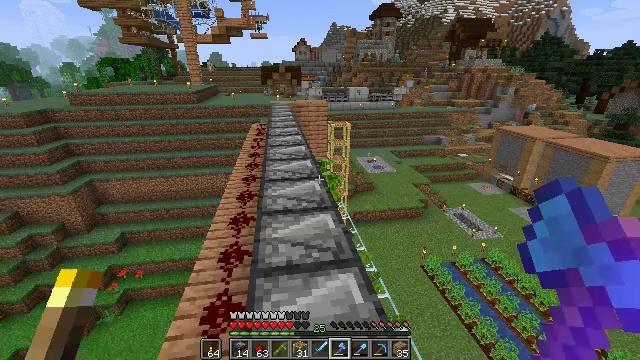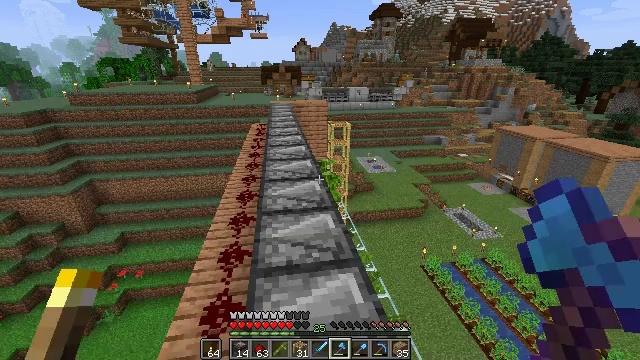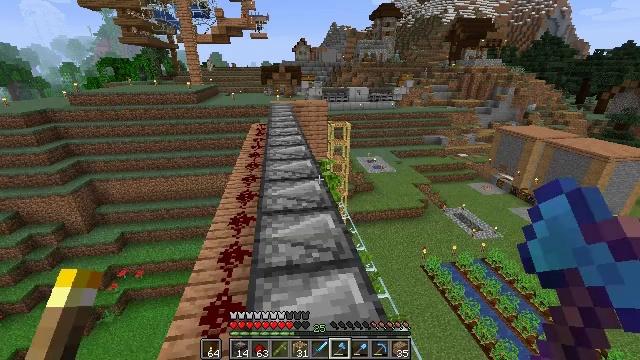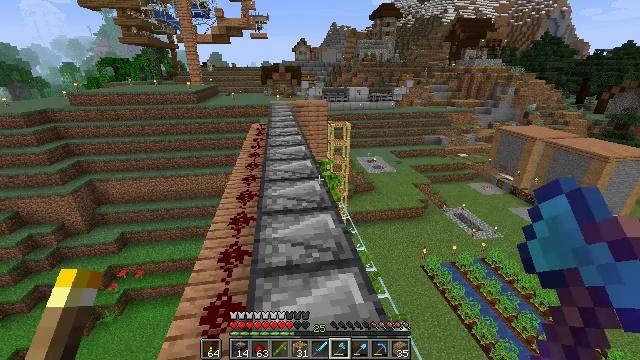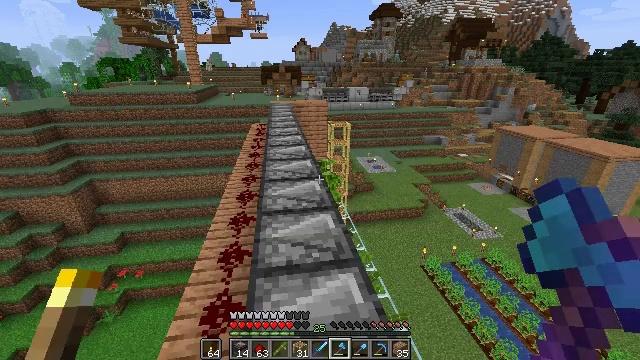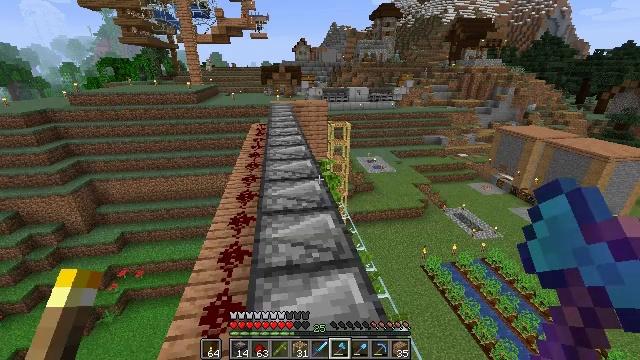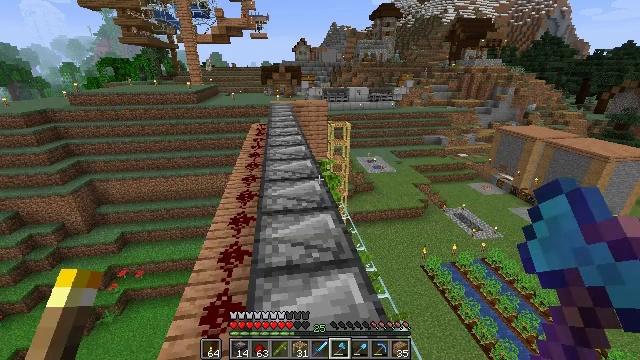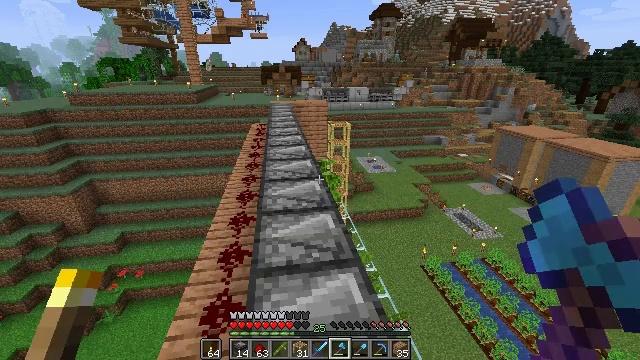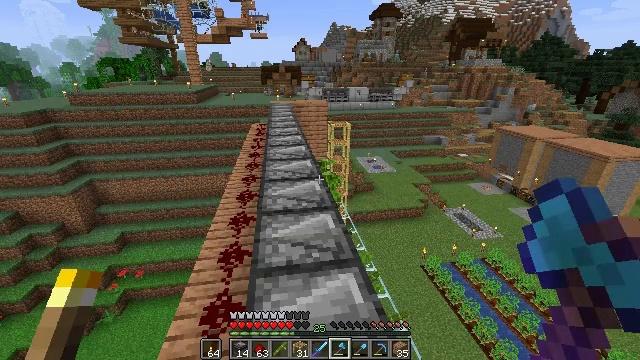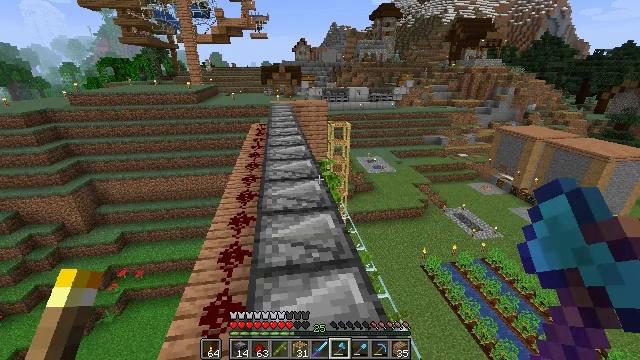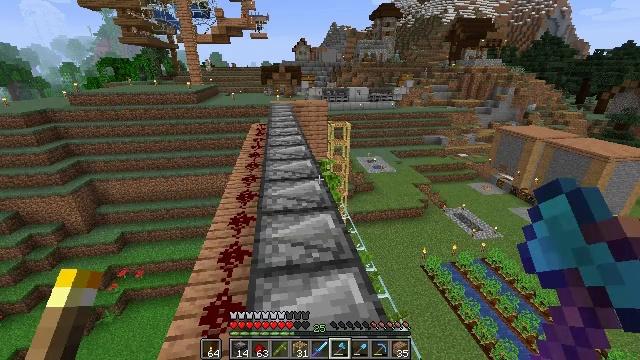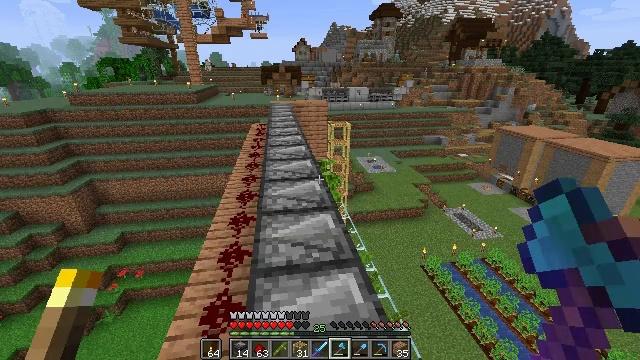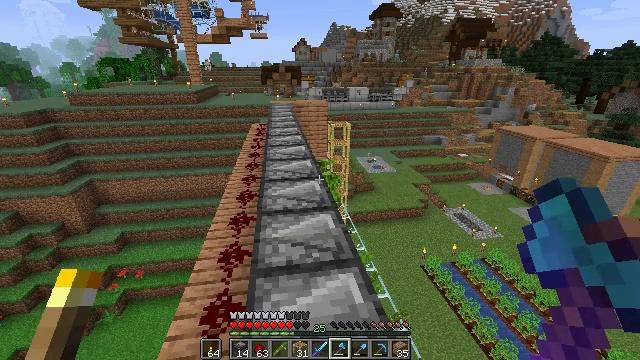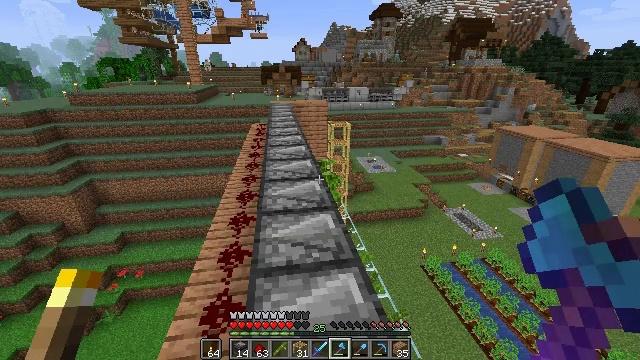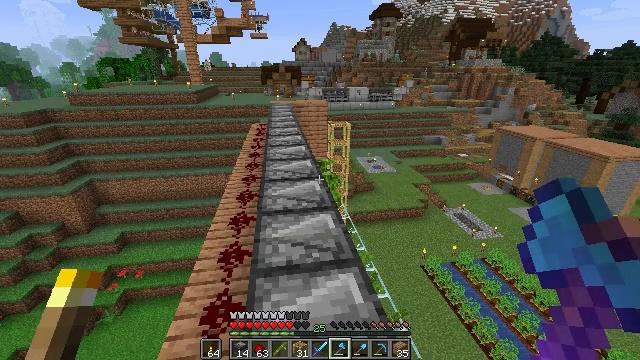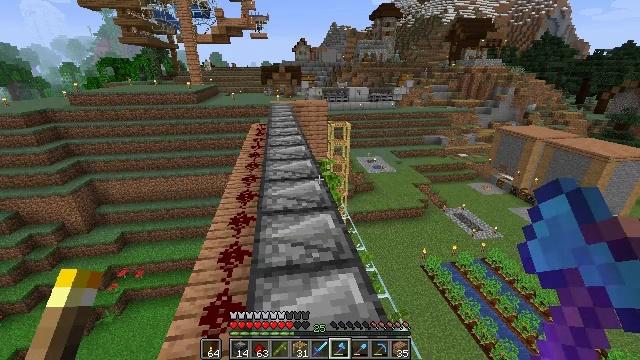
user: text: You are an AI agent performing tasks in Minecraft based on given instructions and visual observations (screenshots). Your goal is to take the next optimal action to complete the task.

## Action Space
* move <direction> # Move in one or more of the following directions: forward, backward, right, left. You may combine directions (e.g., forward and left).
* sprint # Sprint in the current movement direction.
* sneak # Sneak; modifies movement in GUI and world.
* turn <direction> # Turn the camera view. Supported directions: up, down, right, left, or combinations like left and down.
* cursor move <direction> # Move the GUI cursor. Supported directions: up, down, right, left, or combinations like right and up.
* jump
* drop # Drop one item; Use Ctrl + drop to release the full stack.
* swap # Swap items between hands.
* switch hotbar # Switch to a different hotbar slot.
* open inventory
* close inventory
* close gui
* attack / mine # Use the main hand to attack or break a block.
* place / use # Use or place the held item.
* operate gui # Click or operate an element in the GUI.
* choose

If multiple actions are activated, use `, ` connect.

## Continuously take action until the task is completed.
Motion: motion action
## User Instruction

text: Harvest bamboo from the farm.
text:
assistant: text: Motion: no_op
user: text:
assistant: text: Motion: no_op
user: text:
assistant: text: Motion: no_op
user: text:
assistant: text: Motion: no_op
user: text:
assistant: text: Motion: no_op
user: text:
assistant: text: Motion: no_op
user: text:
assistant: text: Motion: no_op
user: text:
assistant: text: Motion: no_op
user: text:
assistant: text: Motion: no_op
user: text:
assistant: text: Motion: no_op
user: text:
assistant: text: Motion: no_op
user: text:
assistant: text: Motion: no_op
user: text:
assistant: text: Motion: no_op
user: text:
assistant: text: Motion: no_op
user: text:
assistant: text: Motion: no_op
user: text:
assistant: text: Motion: no_op
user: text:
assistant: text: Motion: no_op
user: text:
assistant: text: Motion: no_op
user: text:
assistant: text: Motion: no_op
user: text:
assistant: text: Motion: no_op
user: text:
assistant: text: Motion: no_op
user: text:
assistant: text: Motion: no_op
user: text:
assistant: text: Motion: no_op
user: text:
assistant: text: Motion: no_op
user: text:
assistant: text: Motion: no_op
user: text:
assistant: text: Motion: no_op
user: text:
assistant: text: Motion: no_op
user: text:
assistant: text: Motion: no_op
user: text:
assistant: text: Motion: no_op
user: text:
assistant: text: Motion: no_op